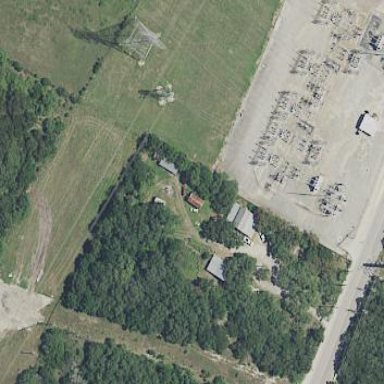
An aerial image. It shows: Distribution substation surrounded by fence.